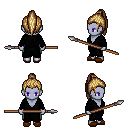
a pixel art fantasy rpg character, female body template, dark elf, purple skin, gray robe, teal pants, blonde long topknot hairstyle, brown slippers, spear, four views (front, back, left, right), 2x2 character sprite sheet, small pixel art, hard edges, no anti-aliasing